Interaction volume radius: 5 \u00c5
Interaction volume height: 10 \u00c5
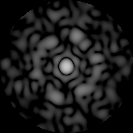
Disorder parameter: 0.7945